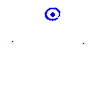
Particle: kaon